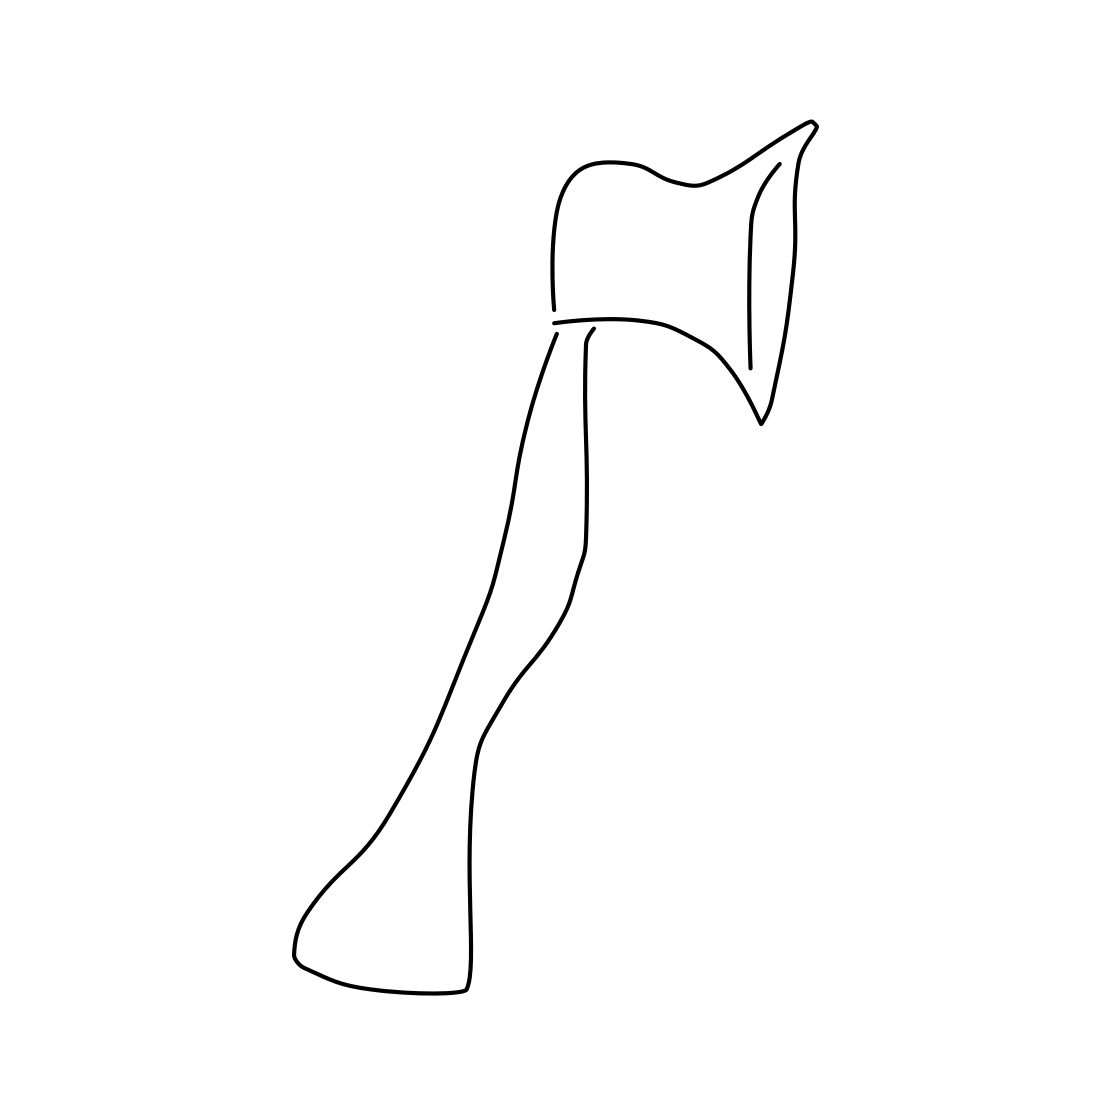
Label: axe